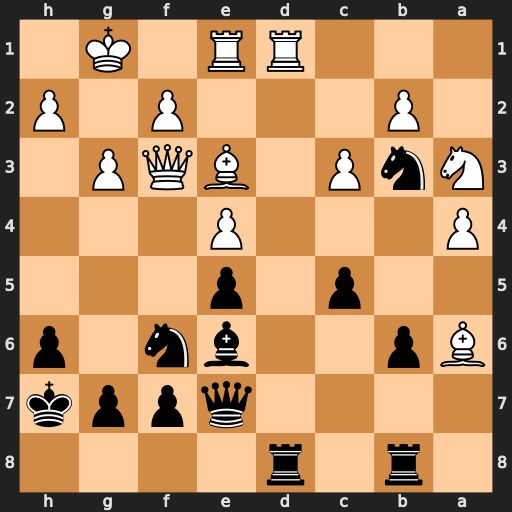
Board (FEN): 1r1r4/4qppk/Bp2bn1p/2p1p3/P3P3/NnP1BQP1/1P3P1P/3RR1K1
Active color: b
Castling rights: -
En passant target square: -
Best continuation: Bg4 Rxd8 Bxf3